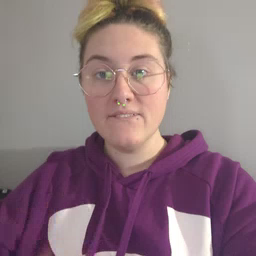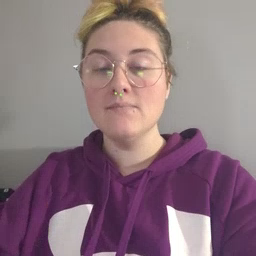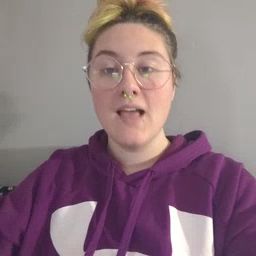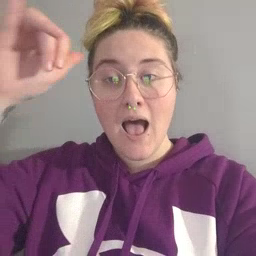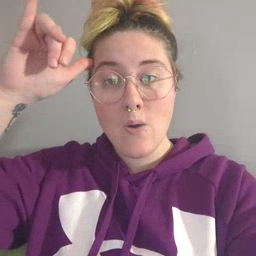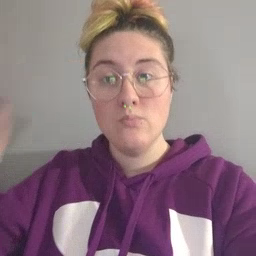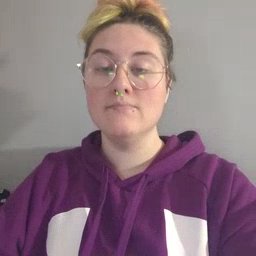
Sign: cow